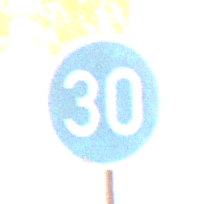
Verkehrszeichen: VorgeschriebeneMindestgeschwindigkeit
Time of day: MorningAfternoon
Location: Outdoor (Suburban)
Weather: PartlyCloudy
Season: NotSpecified
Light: Natural